Question: First I have to say that I know this isn't correct anymore to the Google Guidelines. But still I need to know it.
I'm trying to Add the Android Icon in my ActionBar.
<URL>
This gave my the answer. But my problem now is that the logo is in the middle of the ActionBar. I want it in the left.
Code:
'''
<style name="AppTheme" parent="Theme.AppCompat.Light.DarkActionBar">
<item name="actionBarStyle">@style/MyActionBarLogo</item>
</style>
<style name="MyActionBarLogo" parent="@style/Widget.AppCompat.Light.ActionBar">
<item name="background">@color/background_material_dark</item>
<item name="logo">@drawable/icon</item>
<item name="displayOptions">useLogo|showHome</item>
</style>
'''
Printscreen:

Anyone an idea?
I have the feeling it's something stupid...
EDIT: Added Manifest:
'''
<?xml version="1.0" encoding="utf-8"?>
<manifest xmlns:android="http://schemas.android.com/apk/res/android"
package="com.ap.brecht.myapplication" >
<application
android:allowBackup="true"
android:icon="@drawable/icon"
android:label="@string/app_name"
android:theme="@style/AppTheme" >
<activity
android:name=".MainActivity"
android:label="@string/app_name"
android:theme="@style/AppTheme"
>
<intent-filter>
<action android:name="android.intent.action.MAIN" />
<category android:name="android.intent.category.LAUNCHER" />
</intent-filter>
</activity>
</application>
</manifest>
'''
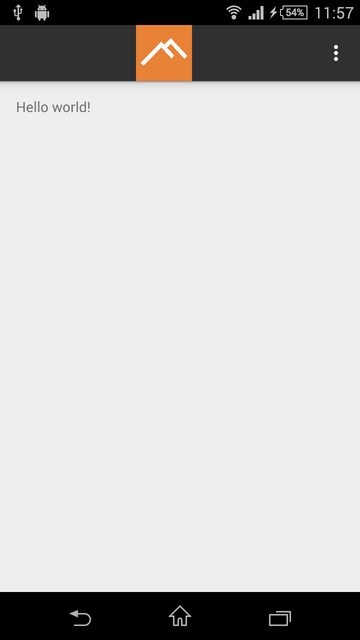
Answer: Yeah I found the problem.
It's really stupid!
The size of the icon was much to big!
After changing it to 48 * 48 it works!